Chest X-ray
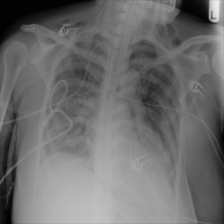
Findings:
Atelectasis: negative
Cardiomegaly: negative
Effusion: negative
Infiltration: negative
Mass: negative
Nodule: negative
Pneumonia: negative
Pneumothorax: negative
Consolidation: negative
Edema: negative
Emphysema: negative
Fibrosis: negative
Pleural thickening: negative
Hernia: negative